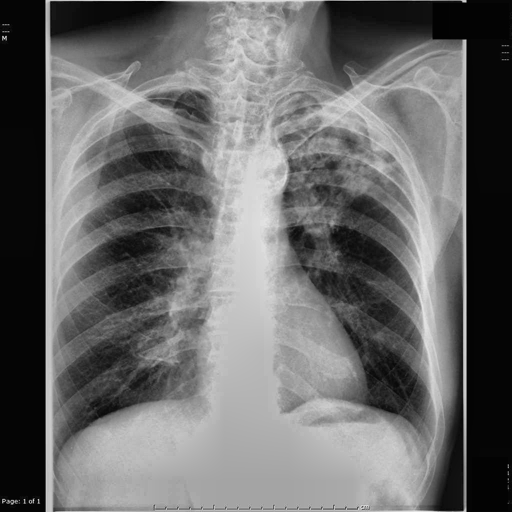
Finding: TUBERCULOSIS